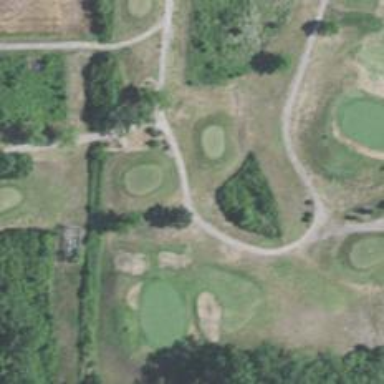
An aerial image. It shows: Service road designated as golf cart path.